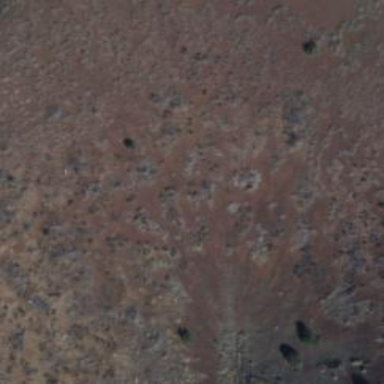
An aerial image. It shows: Patch of scrub vegetation.